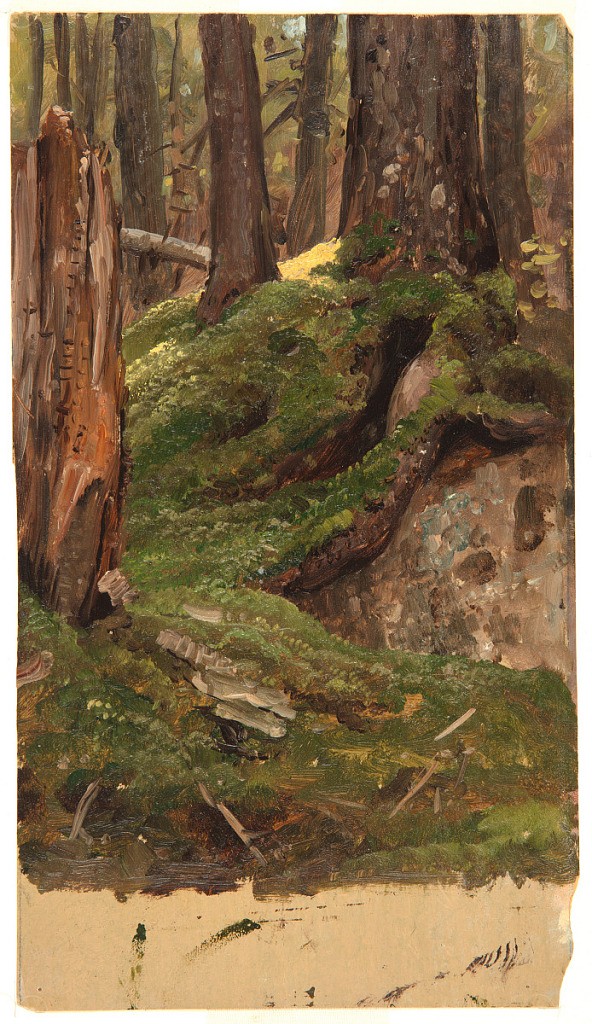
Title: Maine Woods
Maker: Frederic Edwin Church, American, 1826–1900
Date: probably 1876–1881
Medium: Oil and graphite on tan paperboard
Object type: Drawing
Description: Landscape sketch showing a view of dense woods in Maine. In the immediate foreground, moss-covered soil ascends into the middle distance and hosts a large, broken tree trunk at left. At right, the moss also grows over an immense boulder, atop which two other trees grow. In the background, several other tree trunks are visible among dense greenery. The light green ground is visible along the lower margin.